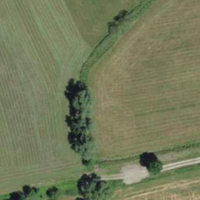
EUNIS habitat code: 24
Species observed at this site:
Cornus sanguinea
Achillea millefolium